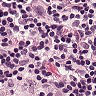
Metastatic tissue present: no